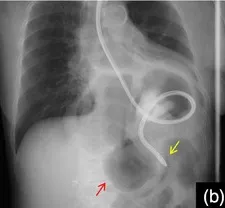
(b) This fluoroscopic image shows the insertion of the esophagogastroduodenoscope into the duodenum to straighten the stomach. The red arrow shows the incarceration of a part of the gastric body into the abdominal cavity, and the yellow arrows show the compressed duodenum.
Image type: radiology (x_ray)